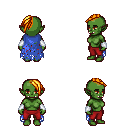
a pixel art fantasy rpg character, female body template, orc, green skin, blue tattered cape, red pants, light blonde long mohawk hairstyle, white cloth bracers, four views (front, back, left, right), 2x2 character sprite sheet, small pixel art, hard edges, no anti-aliasing